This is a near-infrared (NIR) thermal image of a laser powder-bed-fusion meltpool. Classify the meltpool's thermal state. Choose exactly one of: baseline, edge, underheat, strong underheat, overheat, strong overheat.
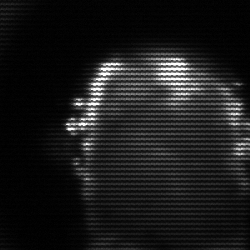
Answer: baseline